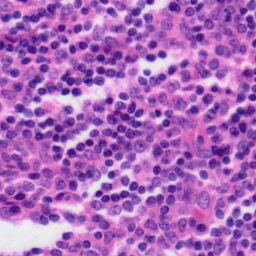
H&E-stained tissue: Tonsil